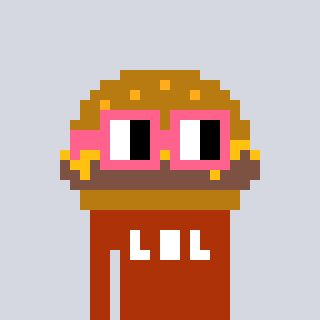
a pixel art character with square pink glasses, a burger-shaped head and a hotbrown-colored body on a cool background